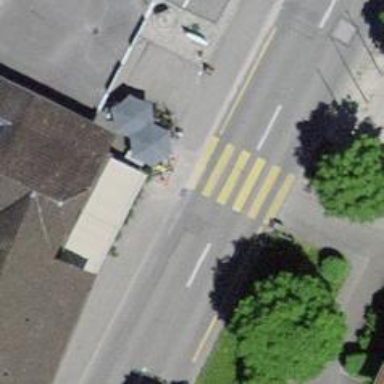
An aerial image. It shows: Zebra crossing on the road.